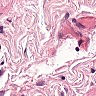
Metastatic tissue present: no